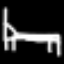
Label: bed